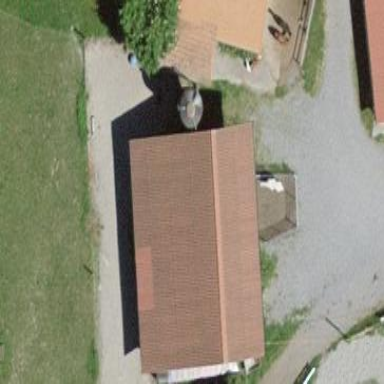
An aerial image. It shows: Barn.